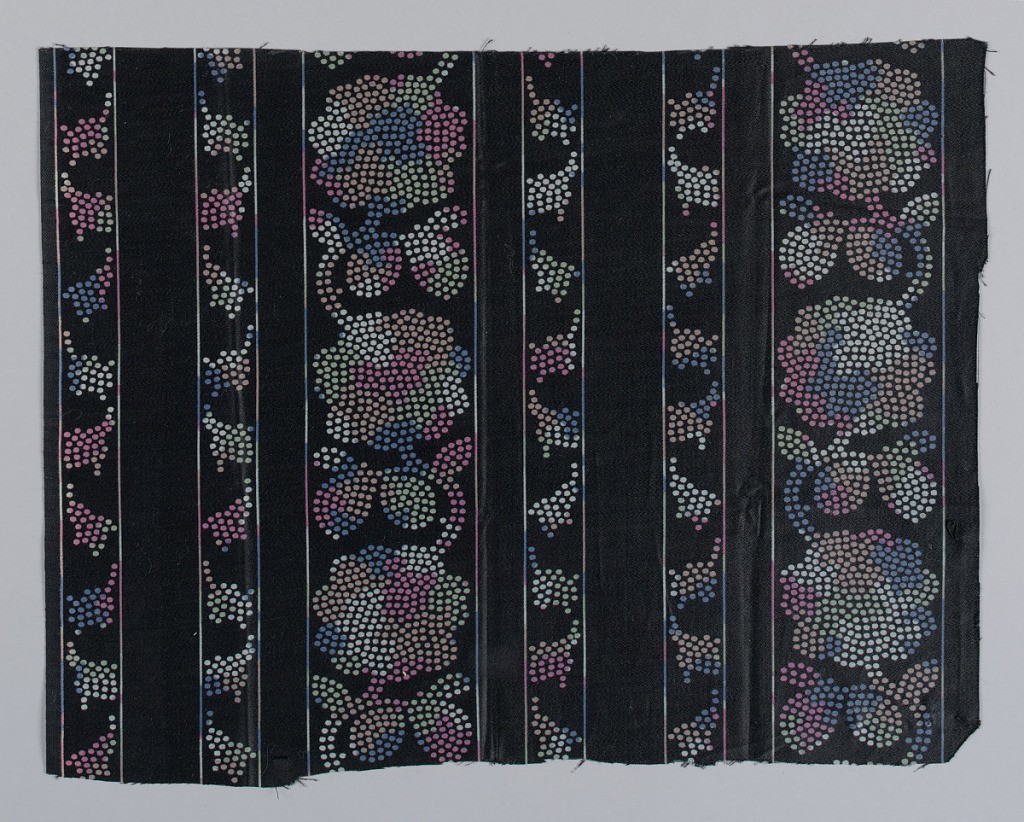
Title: Textile
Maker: Claflin's Inc., USA, founded 1843
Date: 1900–1910
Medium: cotton Technique: printed on sateen
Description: Fragment of black sateen printed in blotchy tones of blue, pink, green, and tan has dot clusters that form vertical floral bands.